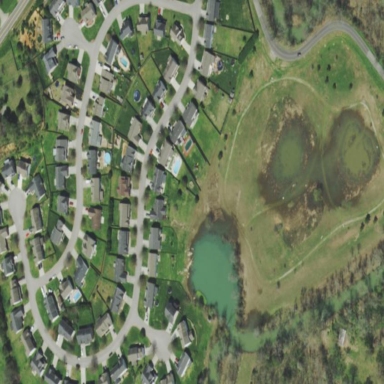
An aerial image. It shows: Single-family residential area.